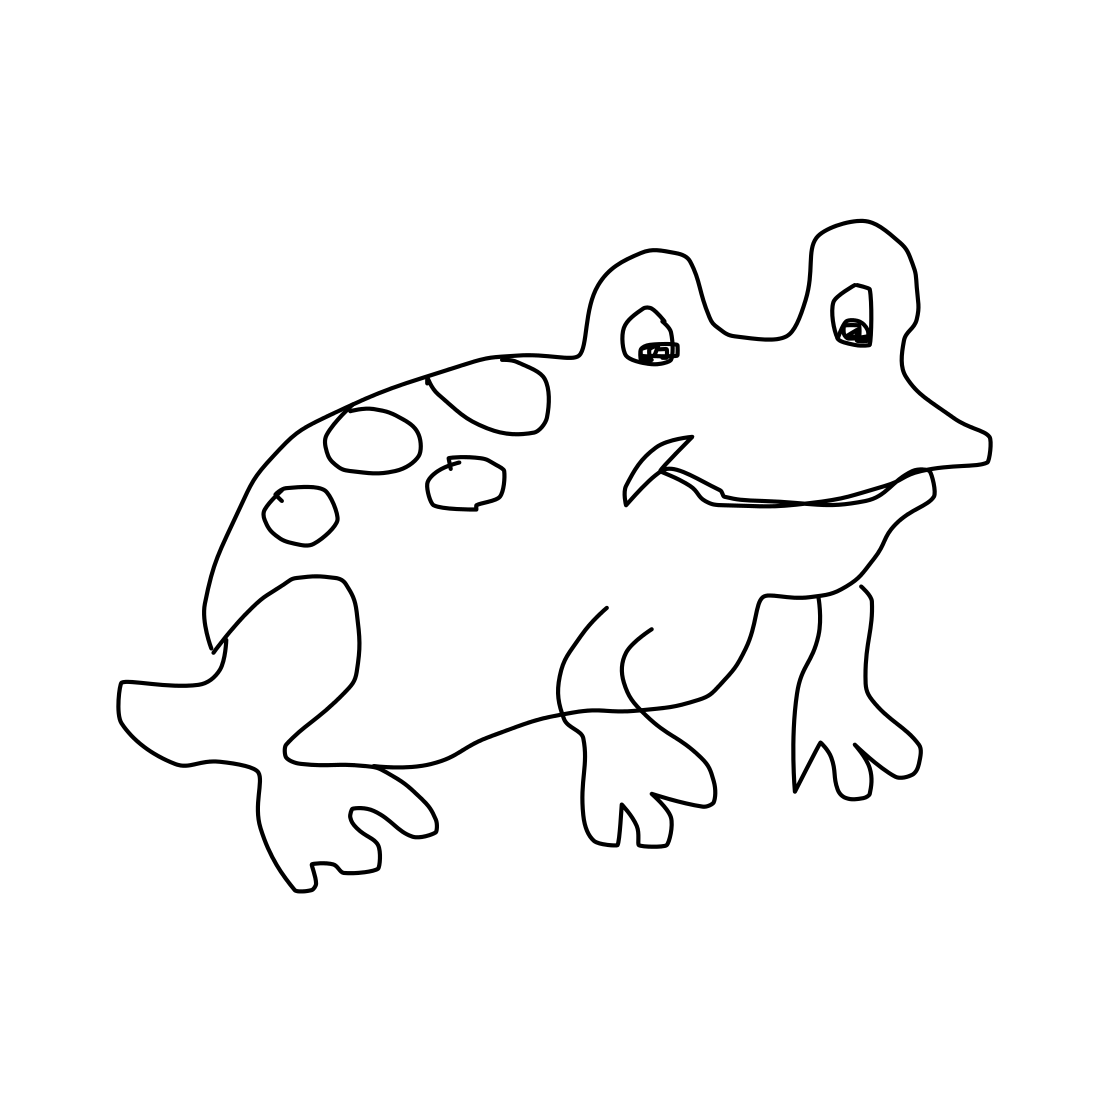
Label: frog